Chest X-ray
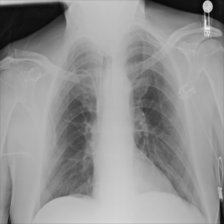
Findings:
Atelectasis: negative
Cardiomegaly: negative
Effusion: negative
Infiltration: negative
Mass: negative
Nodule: negative
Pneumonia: negative
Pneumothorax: negative
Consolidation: negative
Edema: negative
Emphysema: negative
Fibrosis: negative
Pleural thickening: negative
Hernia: negative